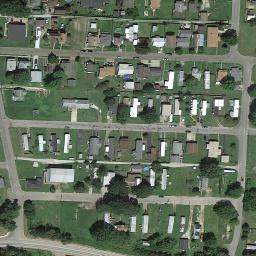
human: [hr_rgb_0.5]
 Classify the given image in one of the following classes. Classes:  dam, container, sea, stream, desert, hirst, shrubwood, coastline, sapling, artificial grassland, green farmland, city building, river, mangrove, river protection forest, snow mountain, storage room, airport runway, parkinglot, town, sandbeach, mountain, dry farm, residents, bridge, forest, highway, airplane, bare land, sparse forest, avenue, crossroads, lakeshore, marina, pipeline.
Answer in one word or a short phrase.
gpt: town